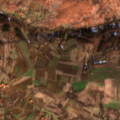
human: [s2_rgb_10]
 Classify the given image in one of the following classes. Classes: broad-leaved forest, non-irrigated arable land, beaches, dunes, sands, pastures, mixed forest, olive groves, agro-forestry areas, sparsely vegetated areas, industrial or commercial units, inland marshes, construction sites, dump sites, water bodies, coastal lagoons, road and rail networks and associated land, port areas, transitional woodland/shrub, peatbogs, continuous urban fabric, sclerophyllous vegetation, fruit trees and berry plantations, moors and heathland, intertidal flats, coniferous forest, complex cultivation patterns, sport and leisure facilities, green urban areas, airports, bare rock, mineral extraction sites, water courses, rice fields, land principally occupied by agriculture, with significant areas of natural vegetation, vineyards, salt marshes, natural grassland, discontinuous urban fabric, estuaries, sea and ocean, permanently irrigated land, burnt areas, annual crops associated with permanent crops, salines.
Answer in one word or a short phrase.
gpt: complex cultivation patterns, broad-leaved forest, transitional woodland/shrub